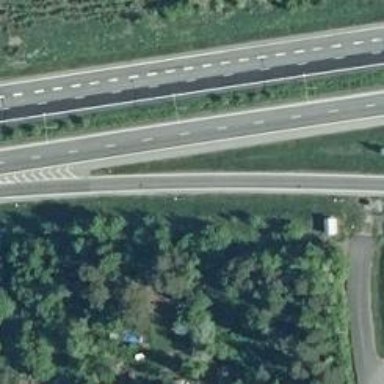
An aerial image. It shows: Motorway link on motorway.